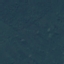
Land use / land cover class: Forest